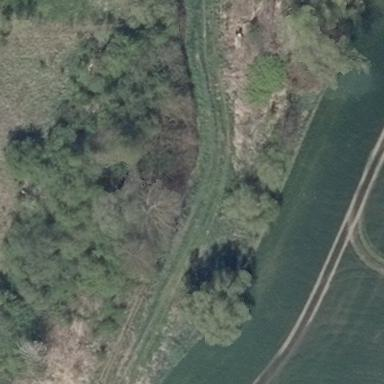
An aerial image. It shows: Beautiful woodland area.